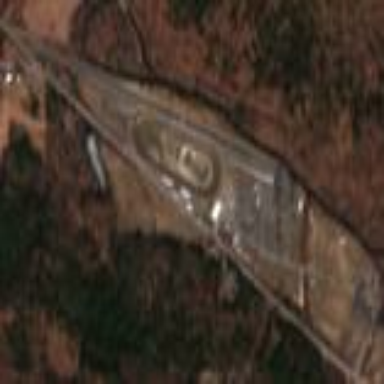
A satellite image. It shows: Sports centre designed for karting and motor sports.